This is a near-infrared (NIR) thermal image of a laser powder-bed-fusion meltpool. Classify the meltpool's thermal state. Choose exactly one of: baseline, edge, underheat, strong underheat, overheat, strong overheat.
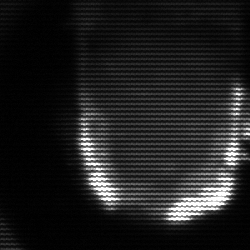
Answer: baseline